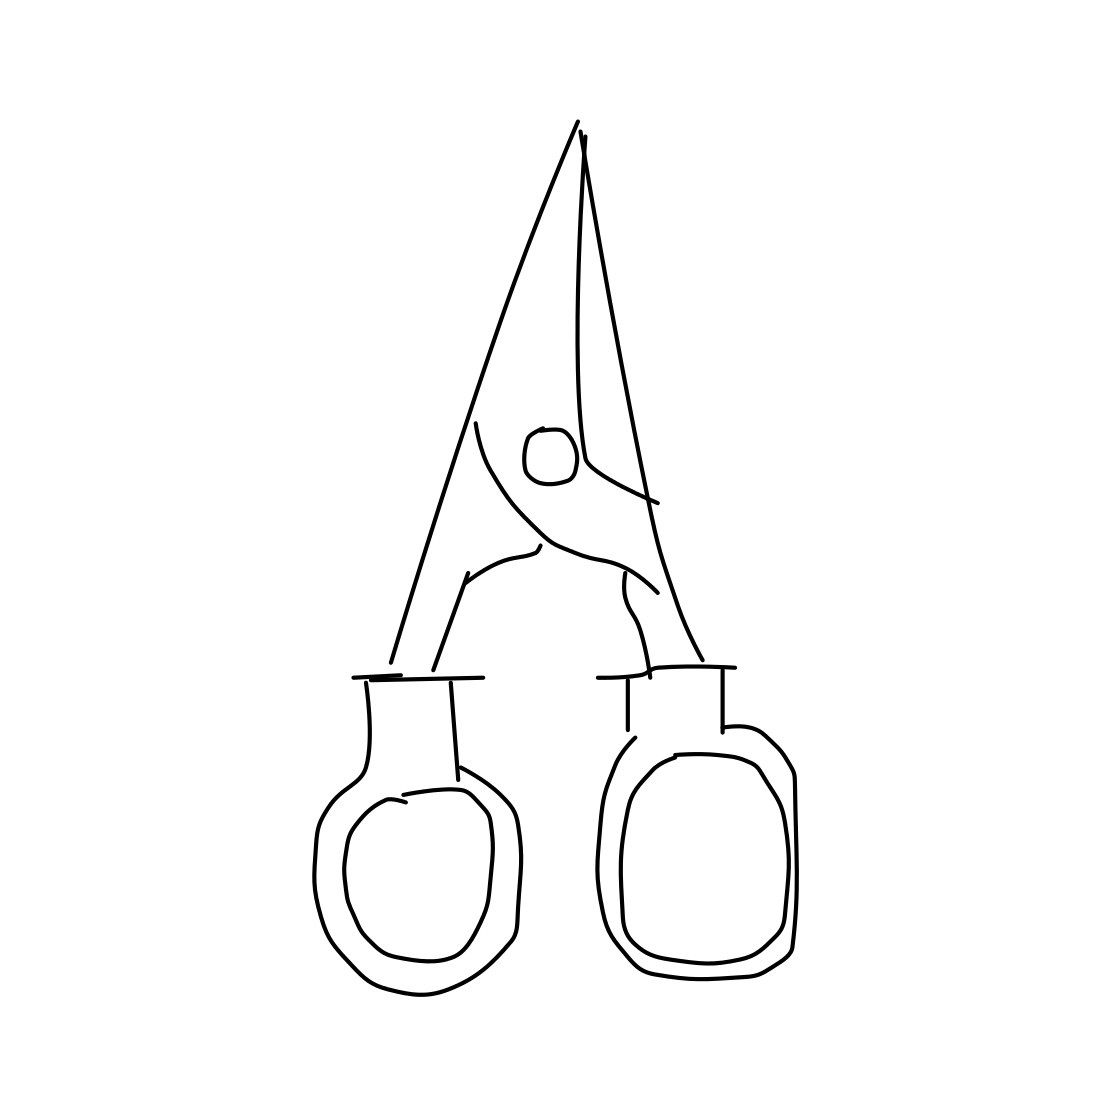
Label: scissors